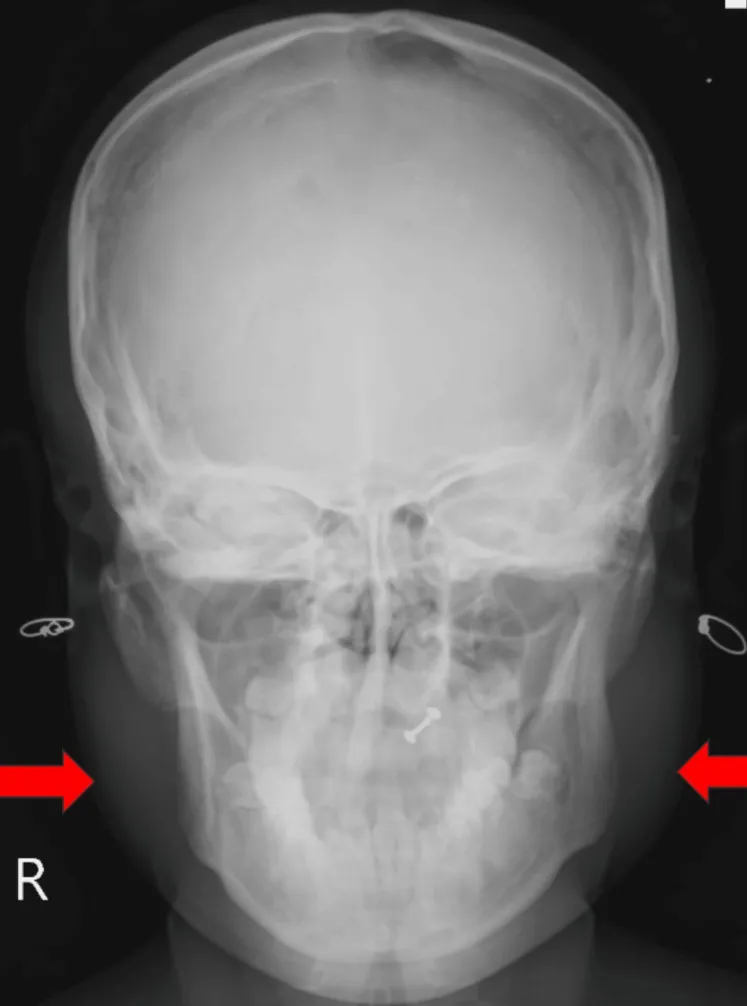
Mandible X-ray.
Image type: radiology (x_ray)